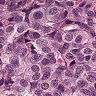
Metastatic tissue present: yes